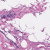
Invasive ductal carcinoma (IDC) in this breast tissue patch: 0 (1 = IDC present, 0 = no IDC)